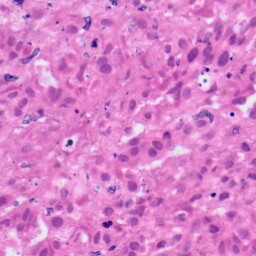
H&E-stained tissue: Skin